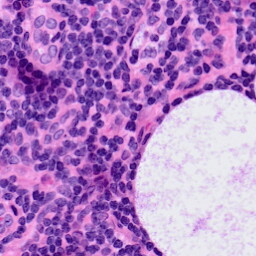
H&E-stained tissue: LymphNode